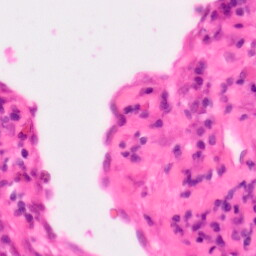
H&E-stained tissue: Colon